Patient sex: M
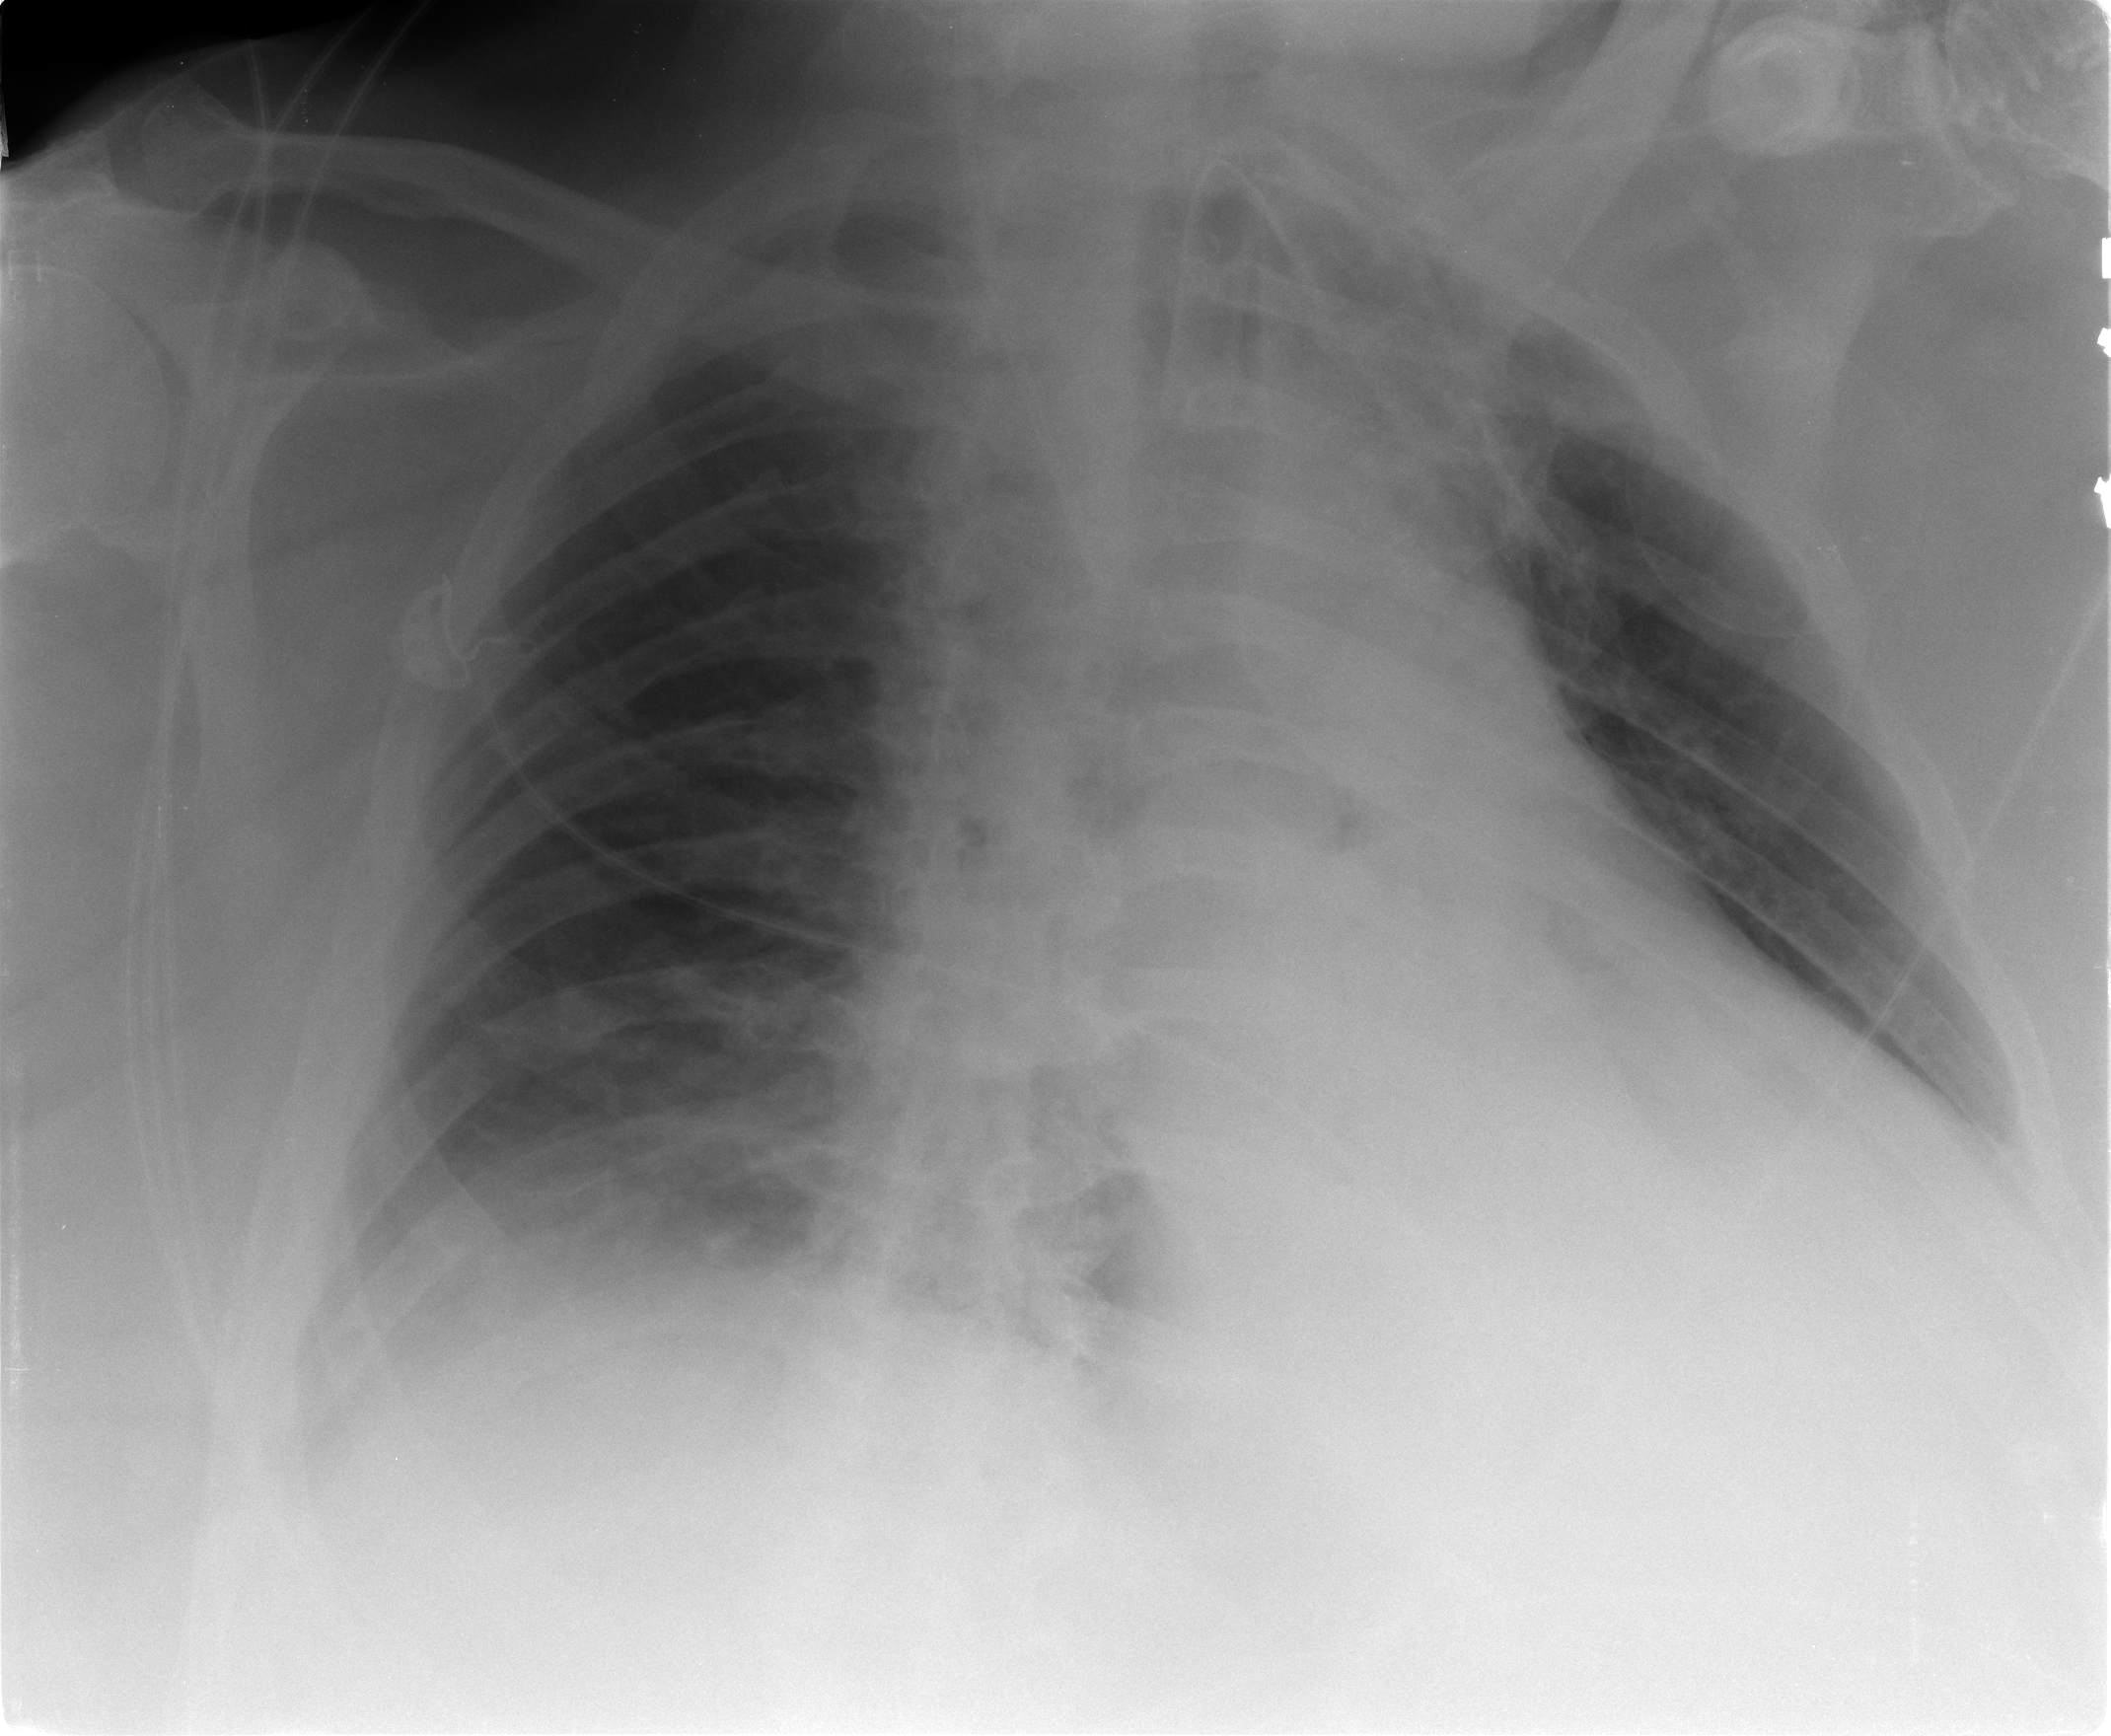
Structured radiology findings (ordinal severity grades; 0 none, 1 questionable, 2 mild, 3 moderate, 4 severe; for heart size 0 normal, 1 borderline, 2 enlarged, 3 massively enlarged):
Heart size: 2
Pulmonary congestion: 3
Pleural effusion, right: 2
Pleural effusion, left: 1
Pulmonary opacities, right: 1
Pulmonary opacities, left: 0
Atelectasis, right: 2
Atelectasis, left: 1